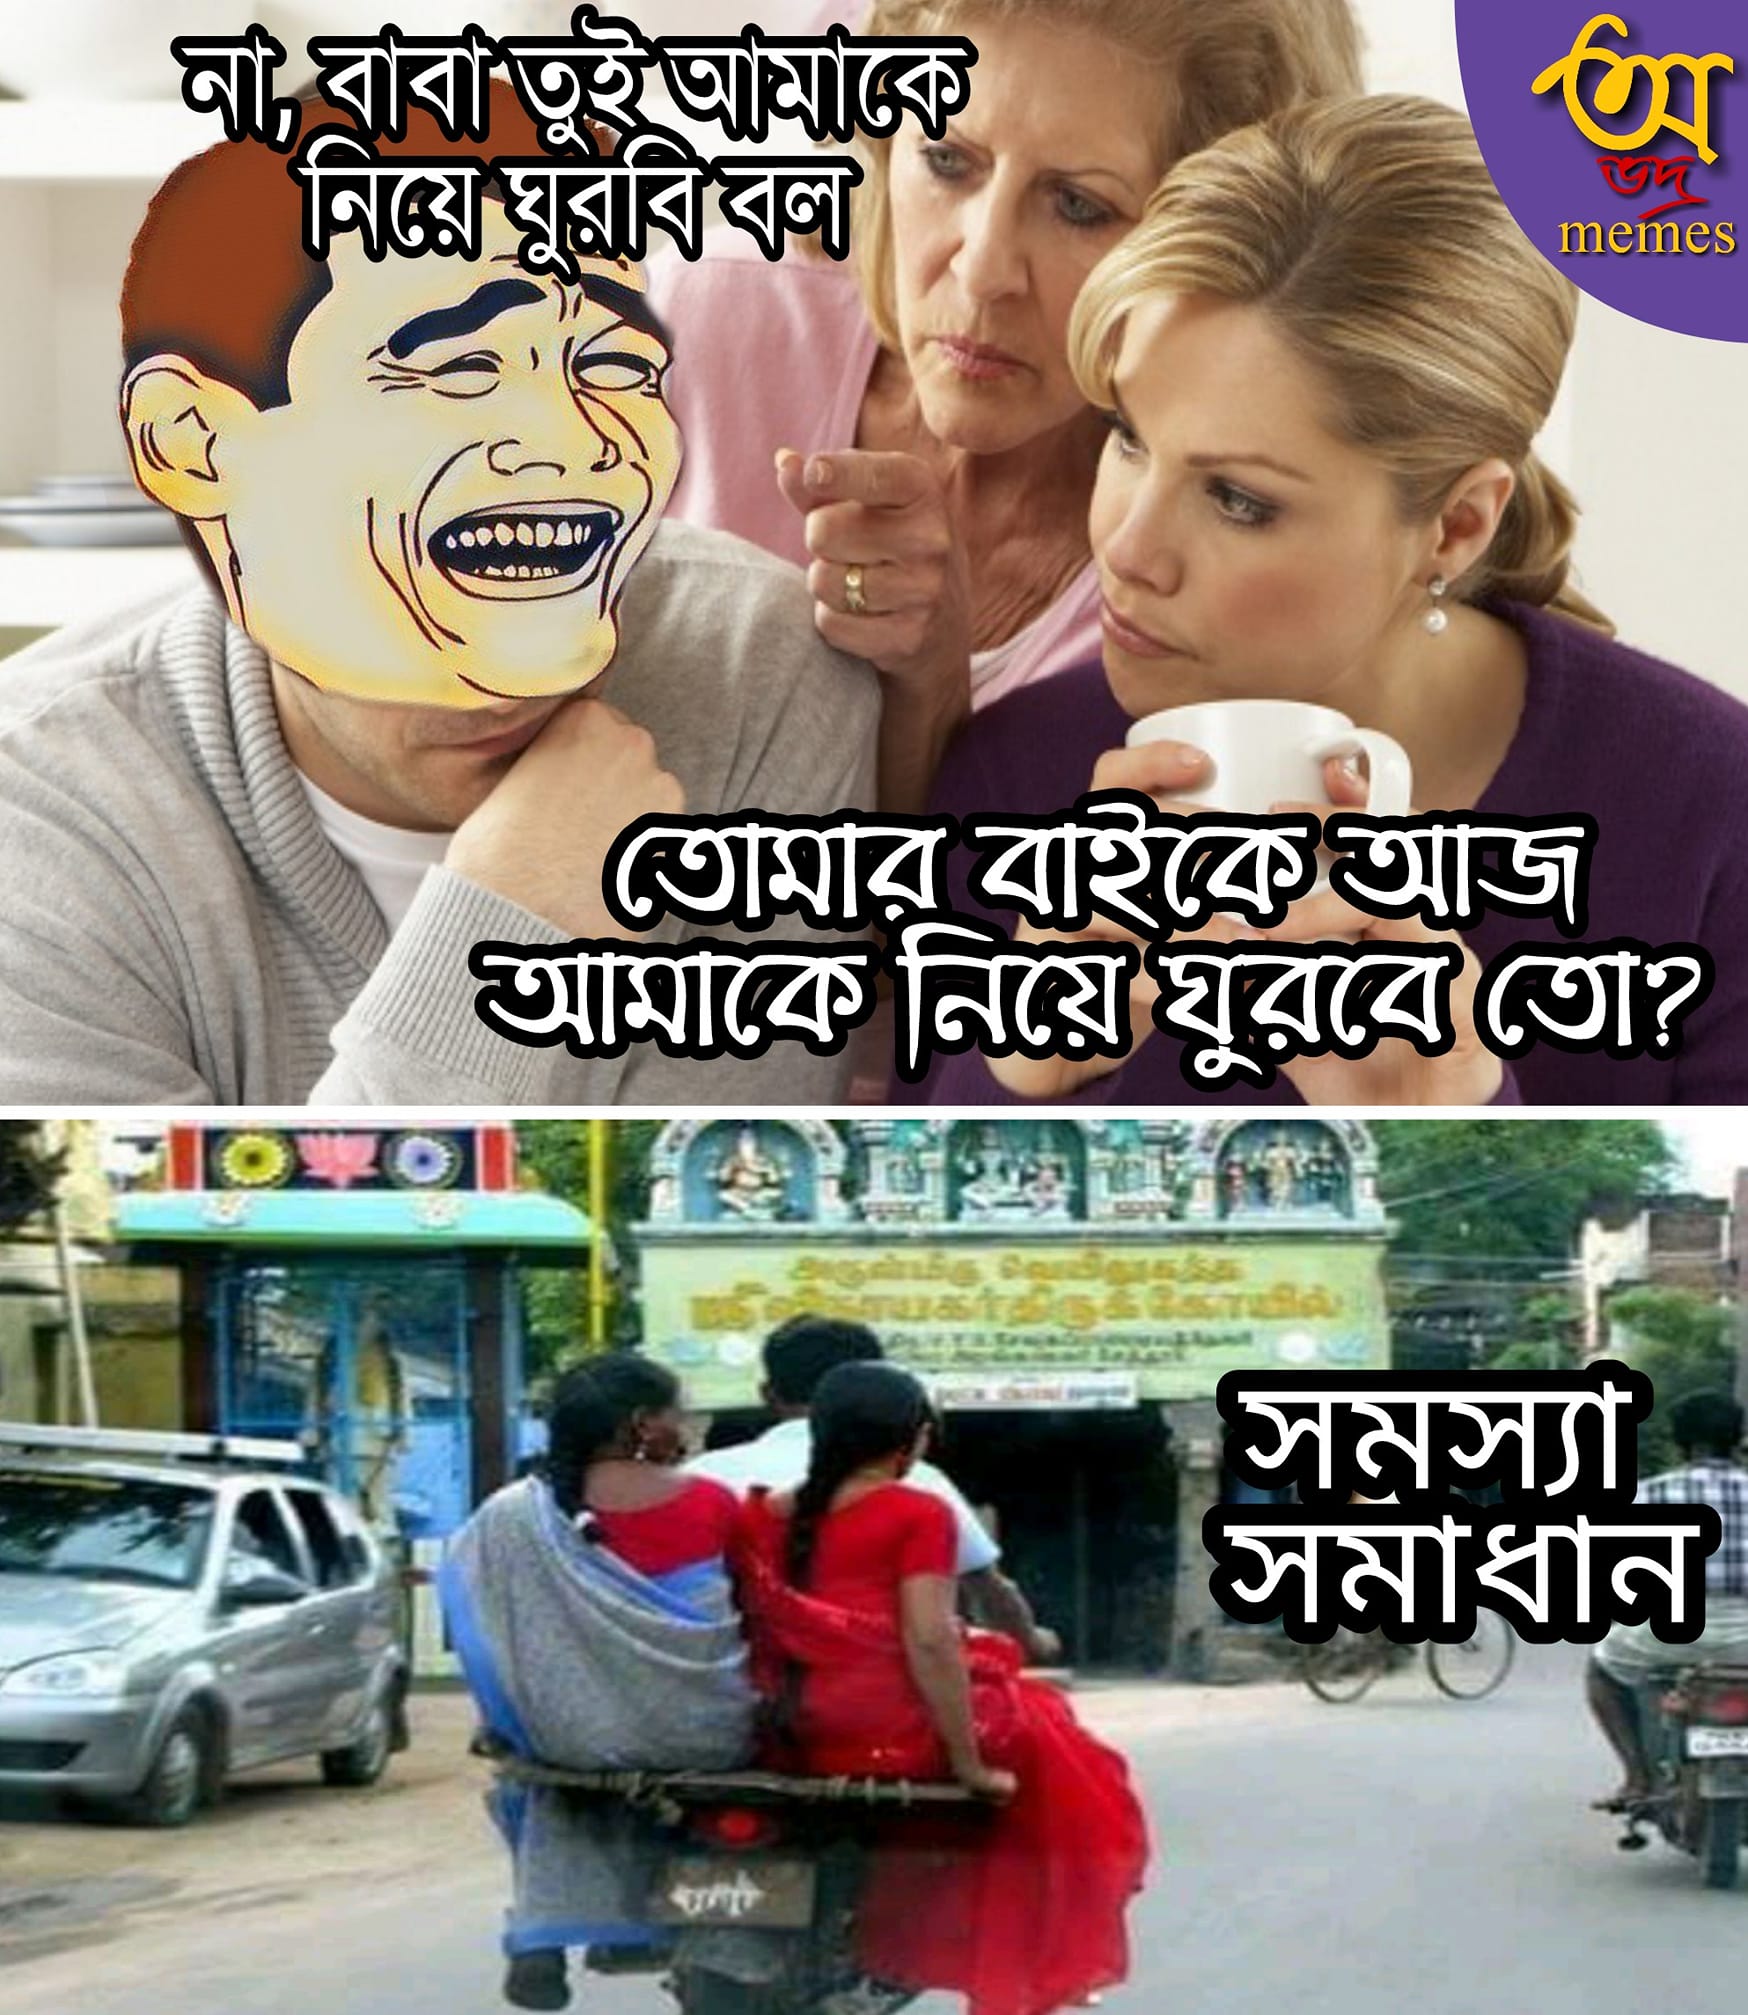
Caption:  না, বাবা তুই আমাকে নিয়ে ঘুরবি বল   তোমার বাইকে আজ আমাকে নিয়ে ঘুরবে তো ?    সমস্যা সমাধান
Label: non-hate